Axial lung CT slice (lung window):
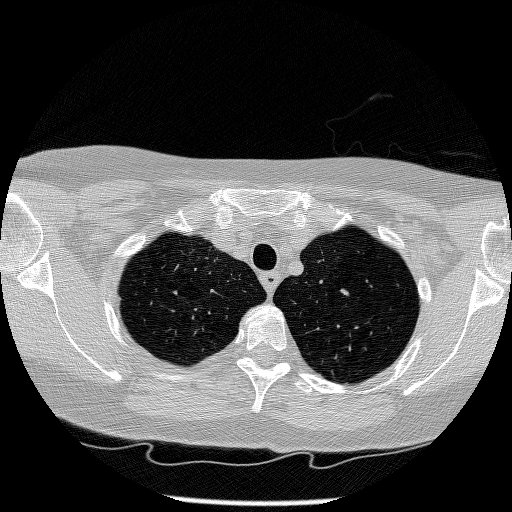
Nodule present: no